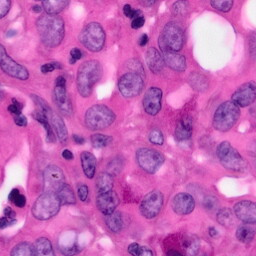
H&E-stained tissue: Pancreatic